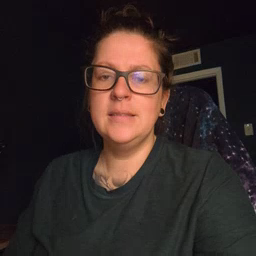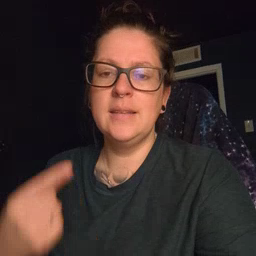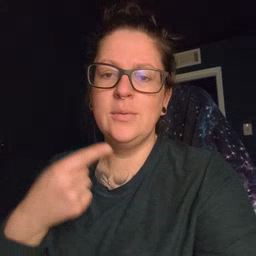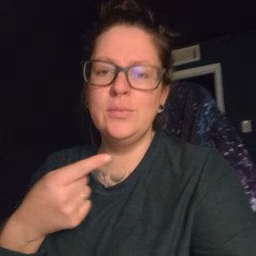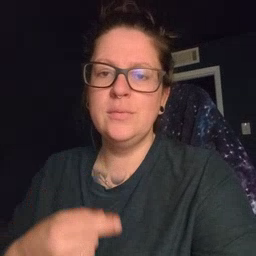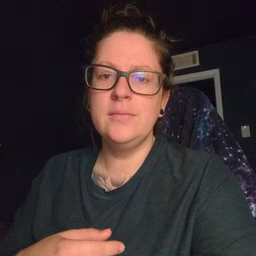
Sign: owie